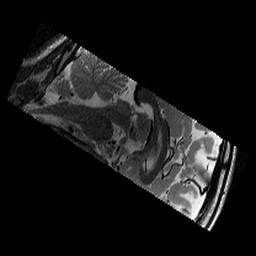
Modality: T2w
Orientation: sagittal
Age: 12
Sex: male
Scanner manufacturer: siemens
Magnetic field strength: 3 T
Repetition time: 9.23 s
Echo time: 0.067 s